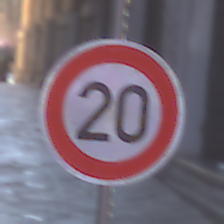
Verkehrszeichen: Geschwindigkeit20
Umgebung: Outdoor, Urban
Tageszeit: MorningAfternoon
Wetter: PartlyCloudy
Licht: Natural
Jahreszeit: NotSpecified
Kontrast: MediumContrast